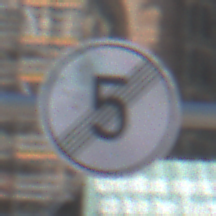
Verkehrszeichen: EndeGeschwindigkeit5
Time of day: MorningAfternoon
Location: Outdoor (Urban)
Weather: Clear
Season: NotSpecified
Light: Natural